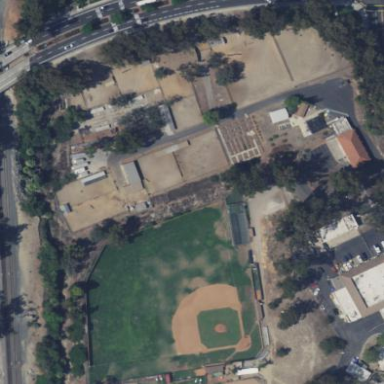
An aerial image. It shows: Baseball pitch for leisure and sports activities.